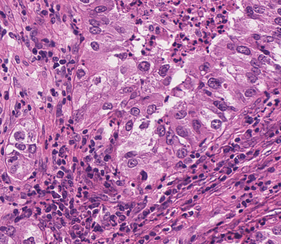
Tumor epithelial tissue: yes
Tumor-associated stroma tissue: yes
Normal tissue: no